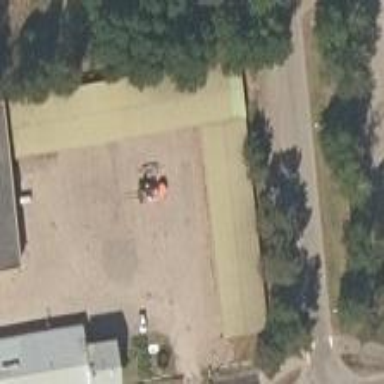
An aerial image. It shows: Warehouse building with gabled roof.